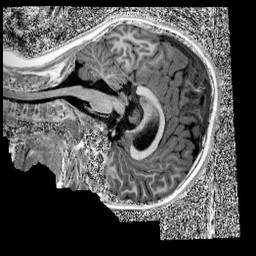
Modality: UNIT1
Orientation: sagittal
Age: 9
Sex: female
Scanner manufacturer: siemens
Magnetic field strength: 3 T
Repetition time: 4 s
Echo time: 0.00303 s